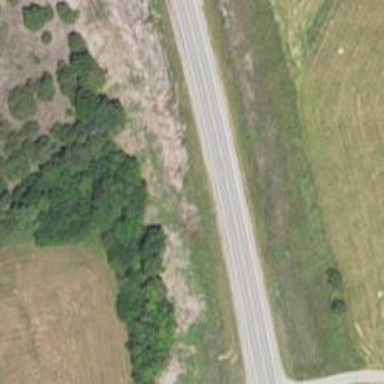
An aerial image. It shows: Asphalt road classified as primary highway.